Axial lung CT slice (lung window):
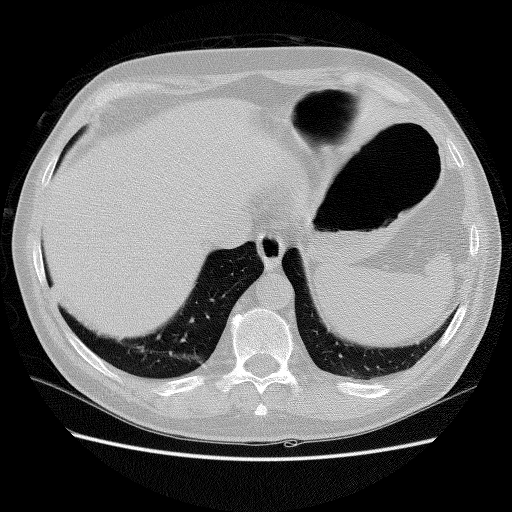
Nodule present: no